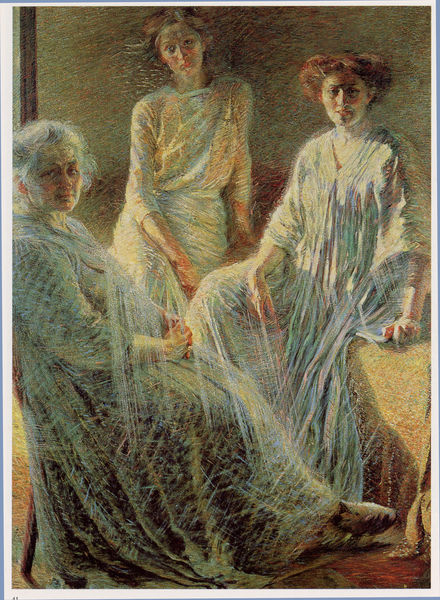
Titel: Tre donne
Künstler: Umberto Boccioni
Standort: Milano
Institution: Banca Commerciale Italiana
Schlagwörter: blau, gemälde, gruppe, hand, haut, schatten, schlaf, umhang, weiß, dreieck, frauen, gelb, impressionismus, mädchen, sitzen, braun, bunt, damen, frankreich, frau, frisur, frisuren, grau, haar, hell, kleid, kleider, kreide, licht, pastell, raum, renoir, stuhl, zeichnung, zimmer, blick, dame, rot, schleier, tuch, beige, malerei, symbolismus, teppich, alt, gesichter, jung, wand, alte, arm, arme, augen, blicke, falten, gesicht, bildnis, gruppenbildnis, gruppenportrait, gruppenporträt, hände, innenraum, portrait, porträt, schauen, öl, pastos, sonne, boden, gewand, gold, haare, interieur, mantel, sitzend, decke, drei, familie, gewänder, innen, kind, mutter, nachthemd, tochter, frontal, kontrast, rosa, sanft, scheitel, zart, genre, engel, lächeln, farbig, ruhig, ruhe, sofa, ecke, schlafen, divisionismus, italien, röcke, schuhe, tüll, modern, vallaton, farbe, füsse, grazien, jugendstil, impressionistisch, monet, sitzt, manet, bett, schlafzimmer, lichteinfall, faltenwurf, hochsteckfrisur, athmosphäre, junge, transparent, felix vallaton, striche, leuchten, geschwister, schwestern, fliessend, rothaarig, futurismus, courbet, alter, irrenanstalt, fuss, strahlen, linie, munch, porträts, grafisch, schuh, schwester, sonnig, franz, erleuchtet, durchsichtig, rötlich, impressionismue, atmosphäre, zwielicht, leicht, frusur, generationen, greisin, fäden, frauenporträt, gewebe, heilig, alte frau, oma, klassik, töchter, zweilicht, netz, junge frauen, klassisch, spinnen, parzen, geist, freundinnen, buntstift, generation, gaze, decken, anstalt, lebensalter, epoche, durchscheinend, franz marc, marc, luftig, graue haare, grauhaarig, überlagerung, jahreszeiten, intim, hung, boccioni, dreiergruppe, sof, gewandung, zimmel, einfall, drei grazien, weberinnen, altersstufen, mane, impresionistisch, pyjama, enkelin, bernard, bernard vallaton, dre, hochormat, schlafkleid, spinnen weberinnen, tre età, töcher, überlegend, junf, eigeb, dreu, spinnfaden